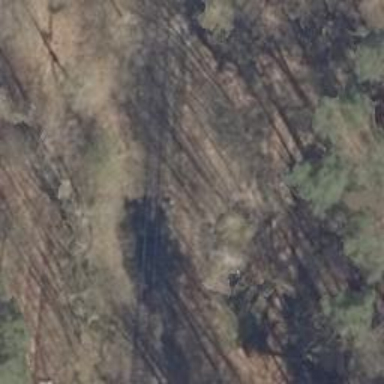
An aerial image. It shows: Railway track.